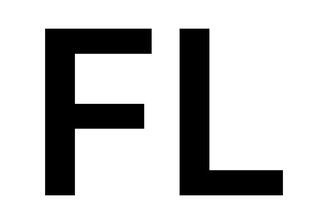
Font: Inter_SemiBold